Brain MRI, t2w sequence, axial 2D slice.
Patient: age 27, sex F, weight 90 kg, height 1.9 m
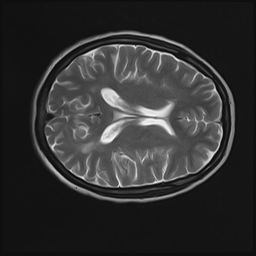